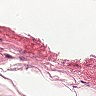
Metastatic tissue present: no